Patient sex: M
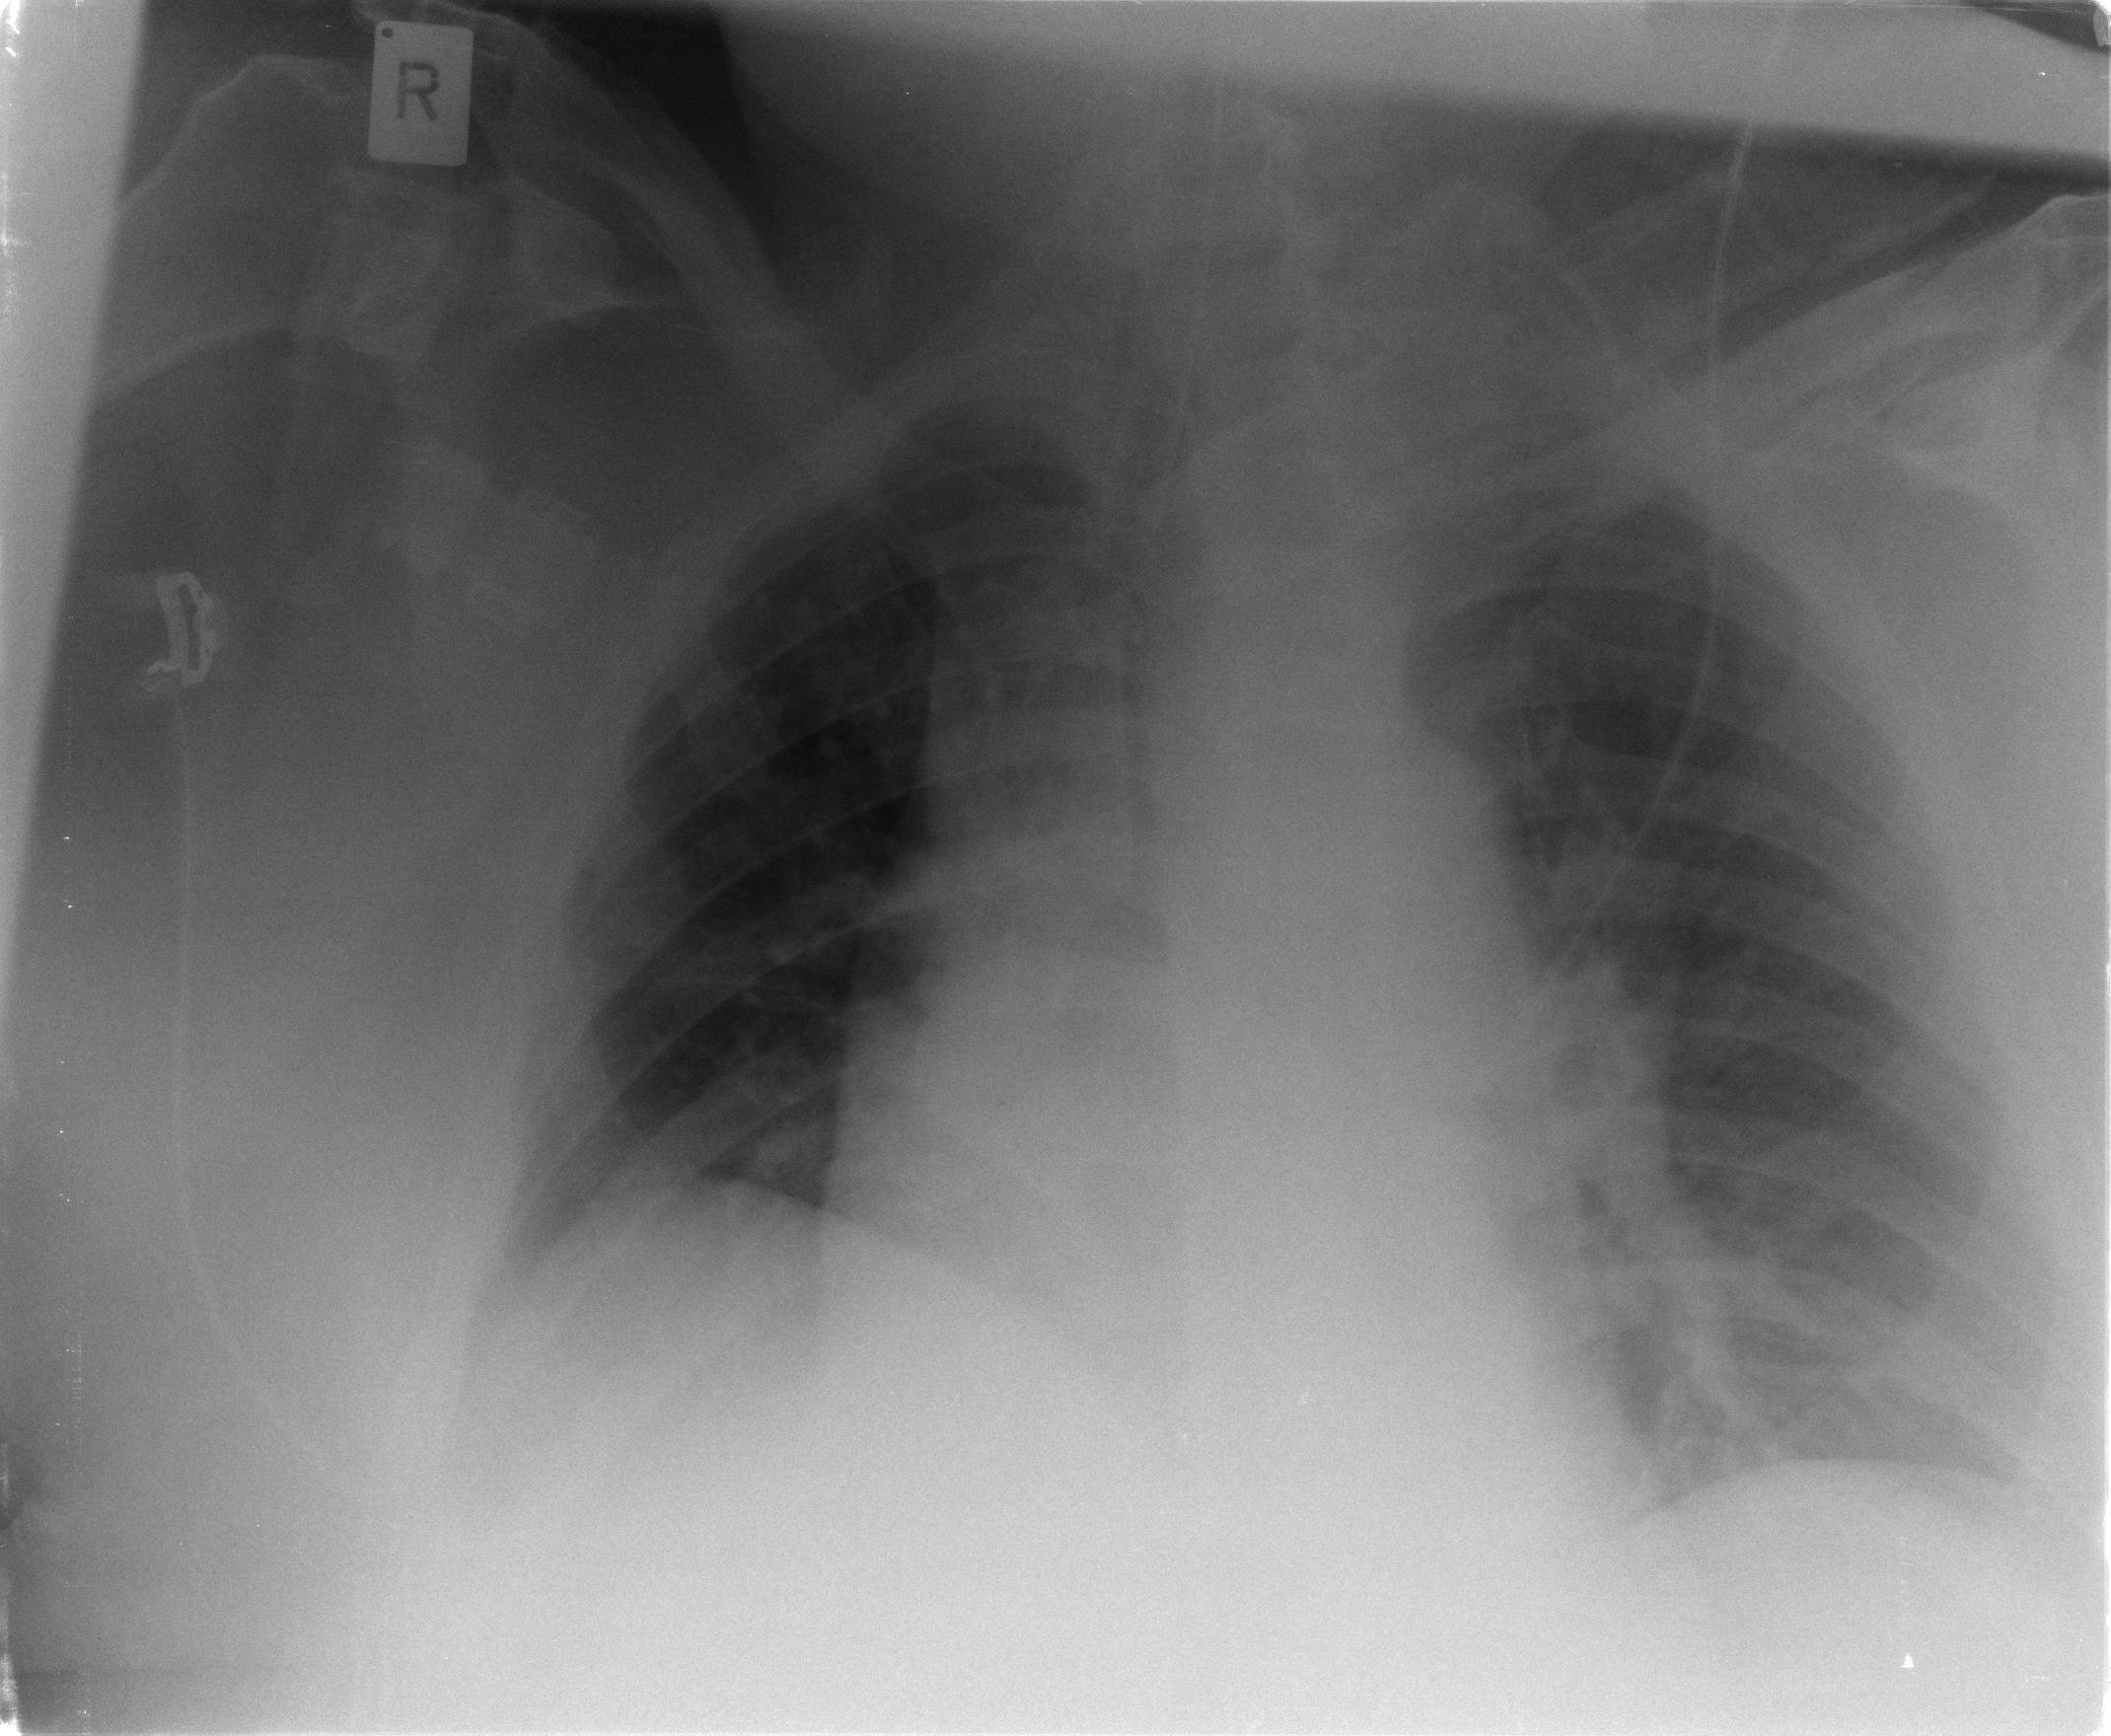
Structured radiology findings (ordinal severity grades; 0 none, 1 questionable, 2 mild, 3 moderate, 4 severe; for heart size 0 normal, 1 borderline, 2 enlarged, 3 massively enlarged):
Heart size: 0
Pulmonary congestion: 2
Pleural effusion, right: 0
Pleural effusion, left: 0
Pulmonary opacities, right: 2
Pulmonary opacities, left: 1
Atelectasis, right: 2
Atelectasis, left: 2